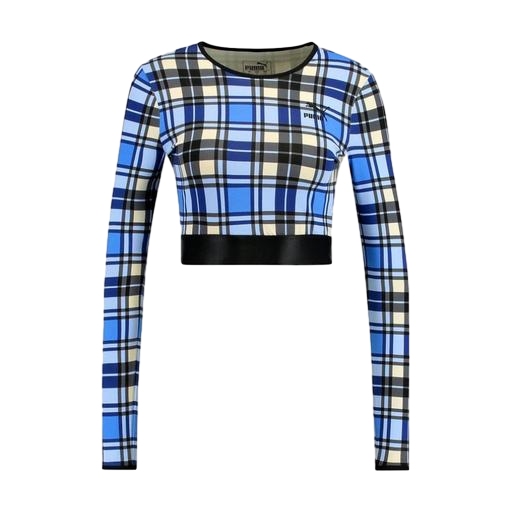
blue leigh plaid long-sleeve top, wild free long sleeve crop top multicolor l, plaid long sleeve, white background